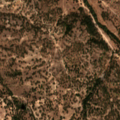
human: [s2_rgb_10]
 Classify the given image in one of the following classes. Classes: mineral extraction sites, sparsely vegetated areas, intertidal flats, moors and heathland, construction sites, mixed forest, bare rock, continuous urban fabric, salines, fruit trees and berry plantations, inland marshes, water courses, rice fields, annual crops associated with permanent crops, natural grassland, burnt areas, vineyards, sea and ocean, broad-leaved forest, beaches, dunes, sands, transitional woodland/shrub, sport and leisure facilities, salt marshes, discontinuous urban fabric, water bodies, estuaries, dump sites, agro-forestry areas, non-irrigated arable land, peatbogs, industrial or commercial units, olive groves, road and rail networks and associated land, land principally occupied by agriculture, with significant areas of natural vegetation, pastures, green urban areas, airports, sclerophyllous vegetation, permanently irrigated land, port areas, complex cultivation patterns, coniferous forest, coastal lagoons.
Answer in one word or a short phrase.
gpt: agro-forestry areas, broad-leaved forest